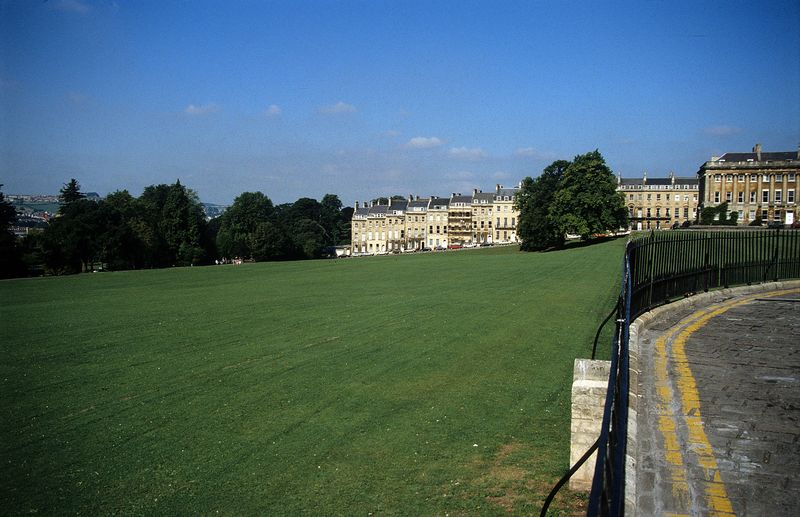
Titel: Gartenanlage
Künstler: John d.J. Wood
Standort: Bath
Institution: Royal Crescent
Schlagwörter: baum, berg, blau, himmel, meer, wasser, weiß, wolken, bäume, gelb, grün, landschaft, ocker, see, sitzen, stadt, ausschnitt, blumen, braun, fenster, grau, hintergrund, schwarz, strasse, säulen, anlage, ausblick, blick, gebäude, gras, haus, park, rasen, schloss, weg, wiese, zaun, beige, architektur, stein, steine, horizont, häuser, hügel, weite, gitter, sonne, personen, pflanze, pflanzen, england, anhöhe, garten, aussicht, balkon, farbig, sommer, ansicht, biegung, fassade, fassaden, pflaster, wohnhäuser, abhang, hang, dächer, mauer, schornsteine, farbe, grünanlage, picknick, vogelperspektive, figuren, detail, streifen, metall, geländer, hoch, menschenleer, aufsicht, foto, fotografie, photographie, berlin, bürgersteig, asphalt, photo, flecken, kurve, gitterstäbe, farbfoto, hanglage, blauer himmel, eisengeländer, fotographie, englischer garten, autos, außenansicht, markierung, rasenfläche, häuserblock, cht, reihenhaus, stadtpark, großstadt, angeschnitten, teer, gepflegt, reihenhäuser, bath, gemäht, pciknick, bath zum sechsten, gittefassaden, great britain, half crescent, mähspuren, persone, pfflaster, regents park, dt, reihenh#user, zun, stiril